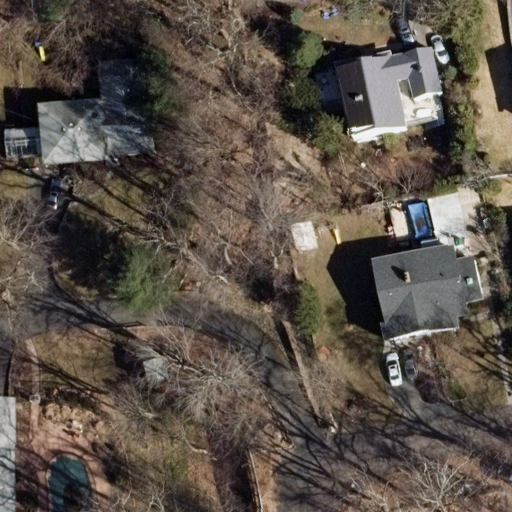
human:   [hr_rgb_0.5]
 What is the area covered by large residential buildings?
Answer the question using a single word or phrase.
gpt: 0m2

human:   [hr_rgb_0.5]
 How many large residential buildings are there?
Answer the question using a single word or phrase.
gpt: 0

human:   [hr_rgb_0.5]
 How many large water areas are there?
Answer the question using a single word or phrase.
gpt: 0

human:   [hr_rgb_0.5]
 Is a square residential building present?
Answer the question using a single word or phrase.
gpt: no

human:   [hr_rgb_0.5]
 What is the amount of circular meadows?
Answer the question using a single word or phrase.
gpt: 0

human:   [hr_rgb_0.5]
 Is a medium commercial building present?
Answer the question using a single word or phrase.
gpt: no

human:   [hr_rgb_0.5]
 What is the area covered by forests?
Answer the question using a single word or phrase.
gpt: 0m2

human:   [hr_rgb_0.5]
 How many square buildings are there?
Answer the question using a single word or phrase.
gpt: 0

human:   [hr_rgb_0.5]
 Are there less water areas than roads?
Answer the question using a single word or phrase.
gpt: yes

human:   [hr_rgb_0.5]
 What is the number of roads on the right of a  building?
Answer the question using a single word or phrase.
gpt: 1

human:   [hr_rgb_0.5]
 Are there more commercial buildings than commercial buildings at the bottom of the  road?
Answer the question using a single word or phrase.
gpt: no

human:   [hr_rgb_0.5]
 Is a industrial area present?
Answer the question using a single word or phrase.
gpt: no

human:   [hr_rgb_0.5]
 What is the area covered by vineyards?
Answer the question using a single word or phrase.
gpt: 0m2

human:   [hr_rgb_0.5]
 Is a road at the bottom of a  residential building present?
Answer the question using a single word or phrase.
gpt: yes

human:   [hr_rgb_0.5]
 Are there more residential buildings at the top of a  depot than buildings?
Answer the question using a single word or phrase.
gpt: no

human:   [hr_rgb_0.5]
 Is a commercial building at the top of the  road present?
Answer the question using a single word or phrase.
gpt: no

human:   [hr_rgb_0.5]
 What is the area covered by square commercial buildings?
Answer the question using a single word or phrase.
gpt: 0m2

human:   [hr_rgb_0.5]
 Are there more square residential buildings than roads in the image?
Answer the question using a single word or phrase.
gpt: no

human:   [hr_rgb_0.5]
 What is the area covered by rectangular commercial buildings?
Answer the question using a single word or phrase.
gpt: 0m2

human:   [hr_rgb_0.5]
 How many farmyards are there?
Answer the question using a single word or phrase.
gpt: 0

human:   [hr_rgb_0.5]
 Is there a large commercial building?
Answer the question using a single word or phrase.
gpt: no

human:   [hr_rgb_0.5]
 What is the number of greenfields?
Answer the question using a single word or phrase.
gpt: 0

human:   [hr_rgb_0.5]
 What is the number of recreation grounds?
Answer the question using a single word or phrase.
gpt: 0

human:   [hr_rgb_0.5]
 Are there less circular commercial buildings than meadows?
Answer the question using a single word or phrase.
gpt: no

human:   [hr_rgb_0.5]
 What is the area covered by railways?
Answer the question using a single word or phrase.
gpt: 0m2

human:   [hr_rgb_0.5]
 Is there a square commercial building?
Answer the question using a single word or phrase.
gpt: no

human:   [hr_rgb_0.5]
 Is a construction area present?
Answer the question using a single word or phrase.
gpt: no

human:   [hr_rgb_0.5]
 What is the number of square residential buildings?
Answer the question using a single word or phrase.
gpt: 0

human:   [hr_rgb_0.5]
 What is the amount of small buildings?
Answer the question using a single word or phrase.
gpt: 0

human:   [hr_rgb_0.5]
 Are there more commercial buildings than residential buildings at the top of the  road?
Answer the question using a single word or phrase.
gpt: no

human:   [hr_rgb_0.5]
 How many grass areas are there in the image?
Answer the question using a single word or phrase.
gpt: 0

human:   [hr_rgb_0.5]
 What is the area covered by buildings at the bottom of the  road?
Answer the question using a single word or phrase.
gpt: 0m2

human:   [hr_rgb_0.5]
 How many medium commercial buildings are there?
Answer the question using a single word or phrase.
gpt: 0

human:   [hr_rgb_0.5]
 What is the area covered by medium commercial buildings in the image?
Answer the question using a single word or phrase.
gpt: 0m2

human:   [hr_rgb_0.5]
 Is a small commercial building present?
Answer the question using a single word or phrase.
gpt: no

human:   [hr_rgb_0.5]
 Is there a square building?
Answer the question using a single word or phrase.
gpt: no